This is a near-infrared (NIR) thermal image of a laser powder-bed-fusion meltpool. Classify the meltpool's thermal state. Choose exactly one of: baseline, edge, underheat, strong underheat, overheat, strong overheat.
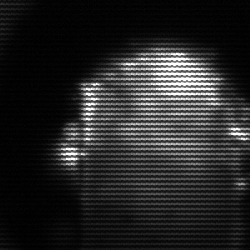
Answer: baseline